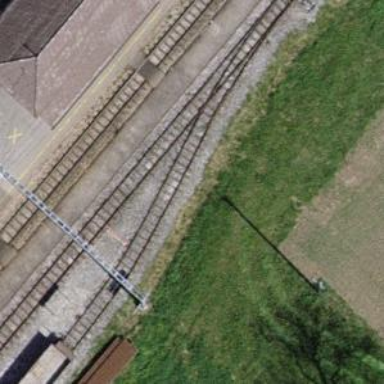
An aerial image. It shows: Narrow-gauge railway siding with electrified contact lines. It has one track.